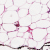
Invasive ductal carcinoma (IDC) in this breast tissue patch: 0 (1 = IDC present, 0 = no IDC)